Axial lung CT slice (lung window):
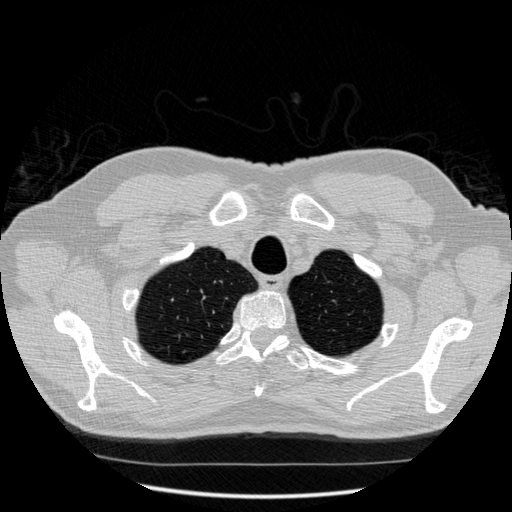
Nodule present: no